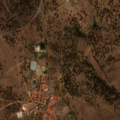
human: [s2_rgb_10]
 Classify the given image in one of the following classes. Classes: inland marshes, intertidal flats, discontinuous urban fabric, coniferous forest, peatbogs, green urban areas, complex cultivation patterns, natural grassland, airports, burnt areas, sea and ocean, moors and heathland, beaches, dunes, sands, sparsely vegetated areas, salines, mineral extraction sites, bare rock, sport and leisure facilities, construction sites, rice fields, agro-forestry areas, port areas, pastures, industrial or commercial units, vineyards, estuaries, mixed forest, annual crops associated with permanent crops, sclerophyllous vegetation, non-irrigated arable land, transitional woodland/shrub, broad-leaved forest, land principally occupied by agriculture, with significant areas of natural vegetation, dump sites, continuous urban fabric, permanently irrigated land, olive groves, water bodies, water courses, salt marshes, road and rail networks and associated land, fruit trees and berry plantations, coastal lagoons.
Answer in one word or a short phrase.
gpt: discontinuous urban fabric, pastures, complex cultivation patterns, agro-forestry areas